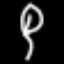
Label: leaf